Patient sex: M
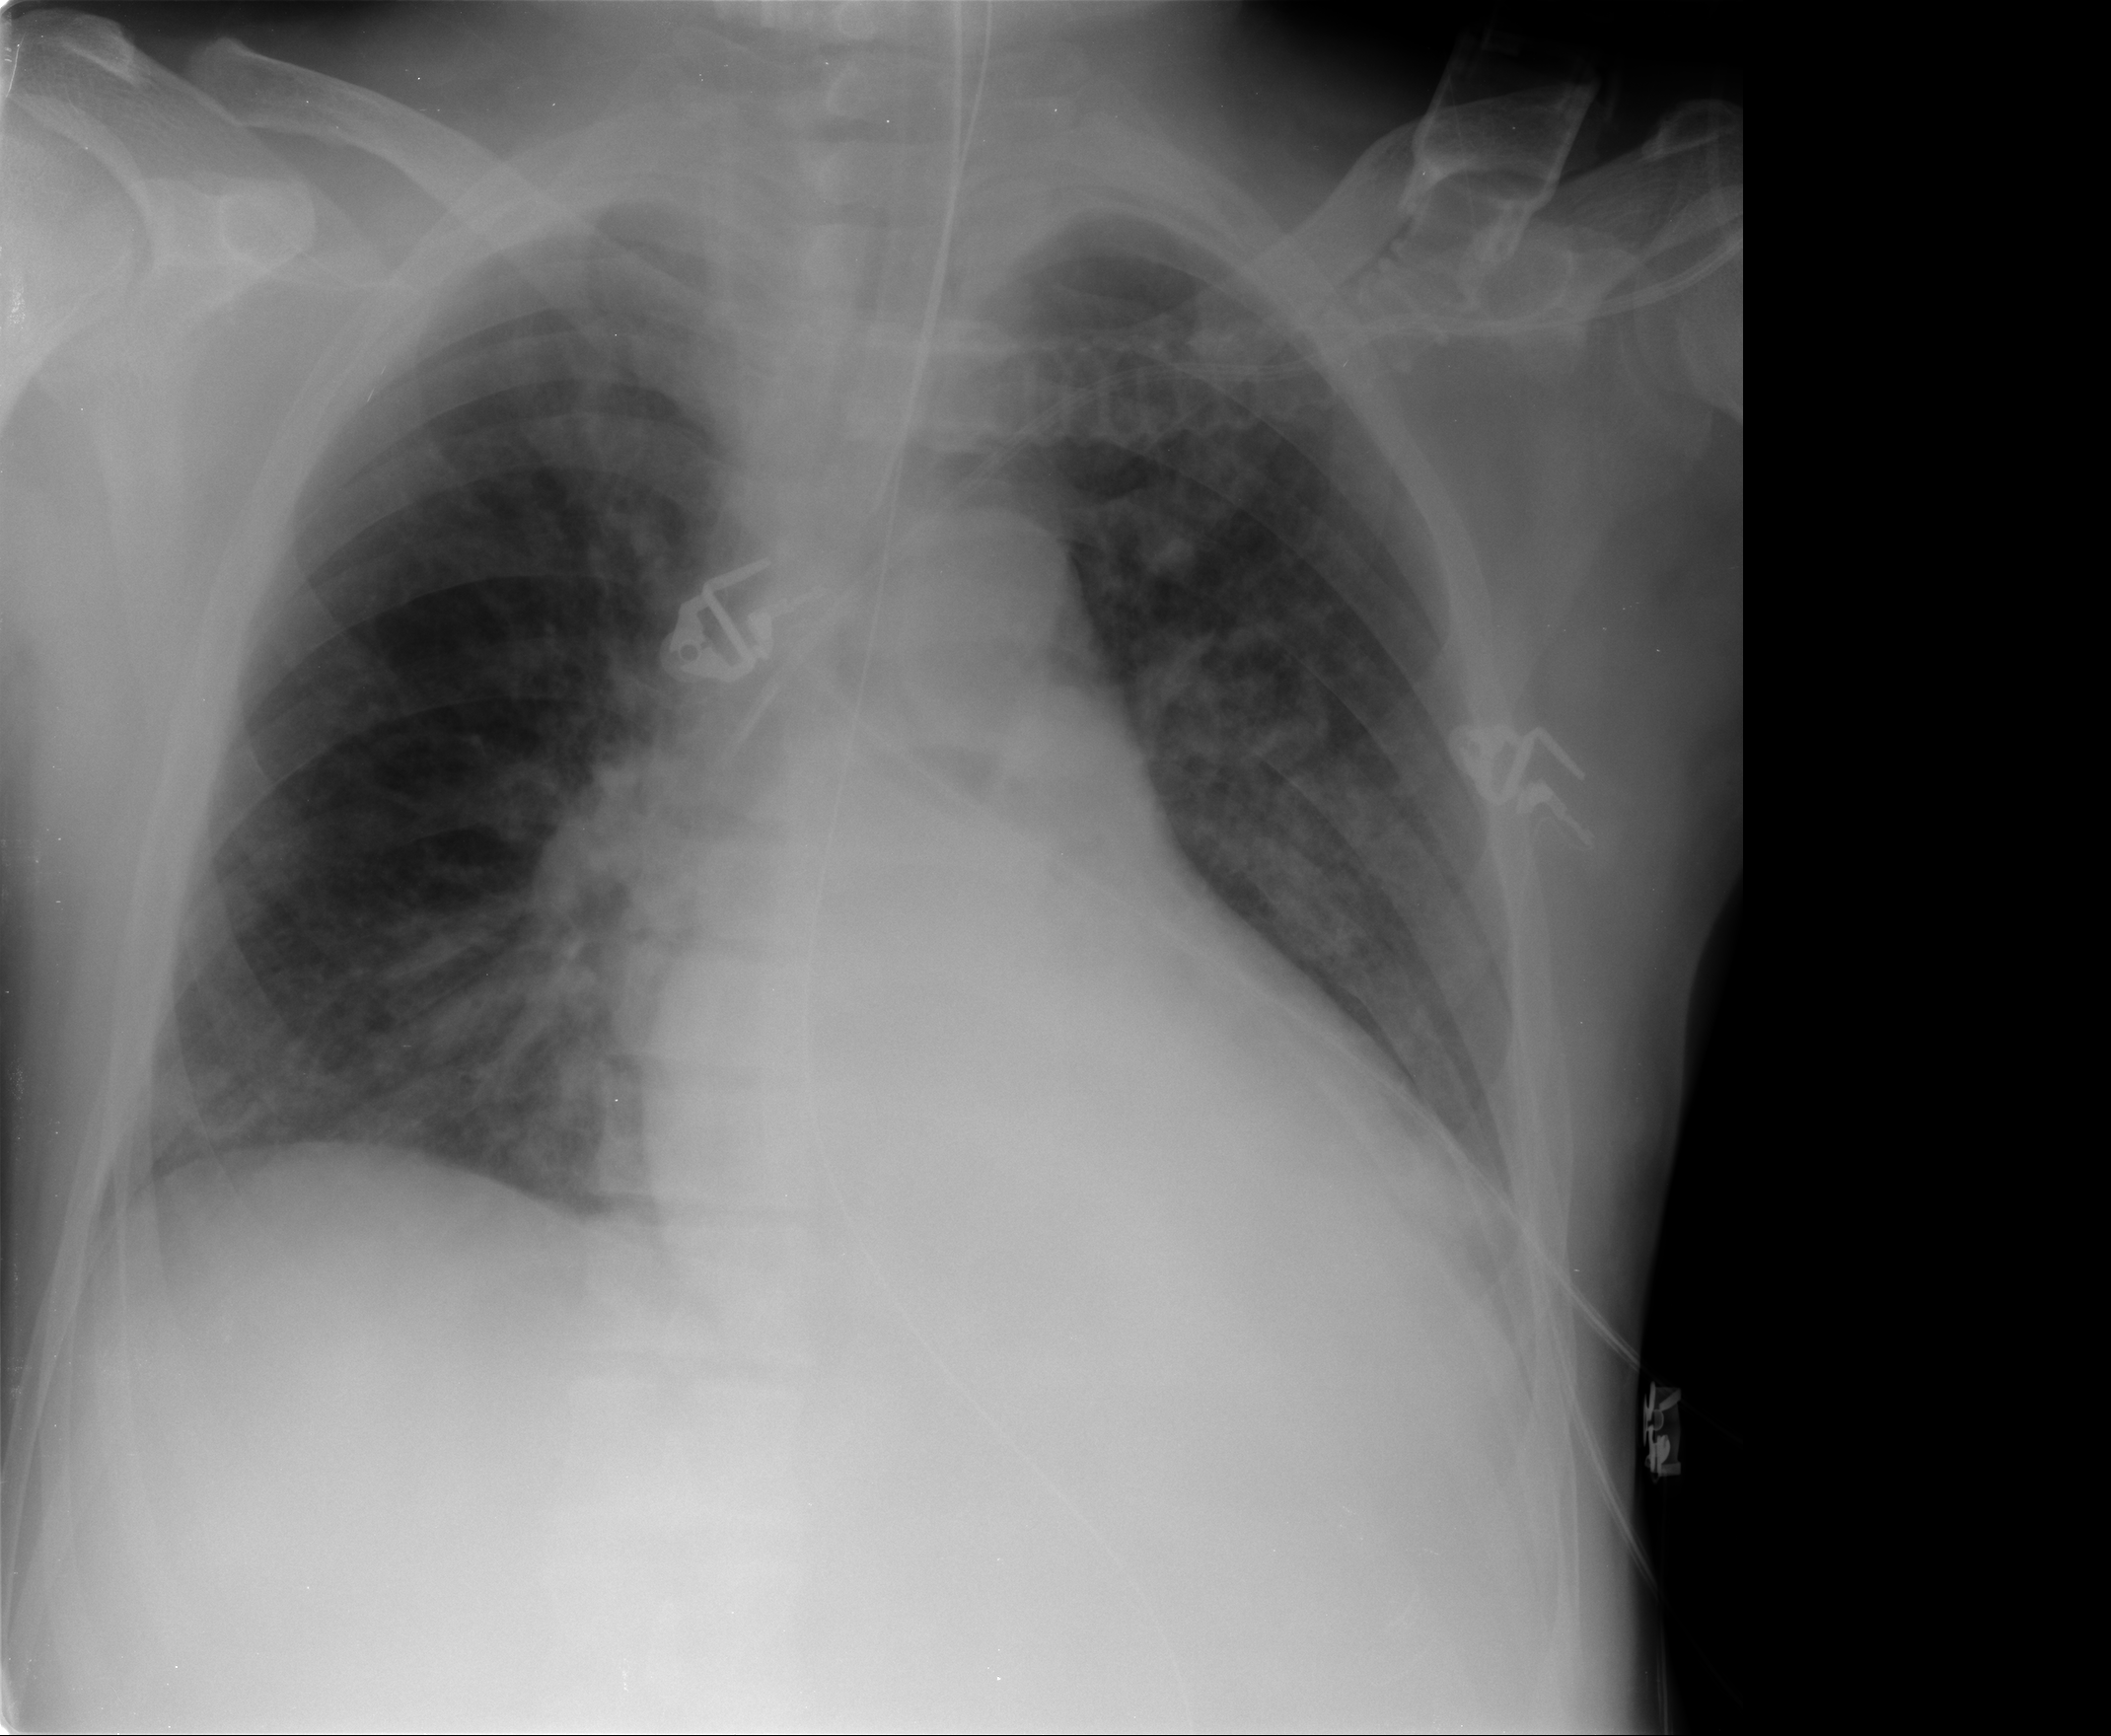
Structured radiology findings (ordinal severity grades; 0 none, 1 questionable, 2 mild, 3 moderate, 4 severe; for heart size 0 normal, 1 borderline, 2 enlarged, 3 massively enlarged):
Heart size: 2
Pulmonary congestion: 3
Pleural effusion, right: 0
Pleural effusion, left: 2
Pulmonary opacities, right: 1
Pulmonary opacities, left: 2
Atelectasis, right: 2
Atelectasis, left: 2